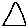
Label: triangle